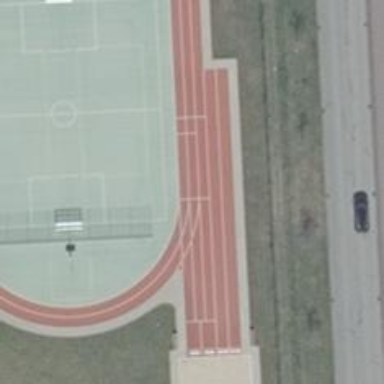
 designed for leisure and sports activities."